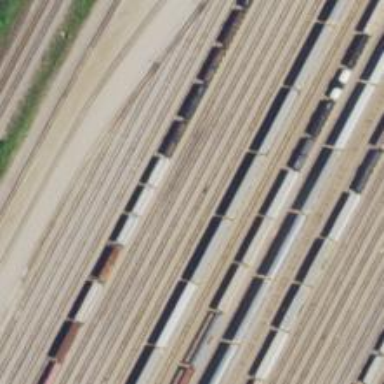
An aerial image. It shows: Railway siding for service.